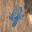
Label: 4